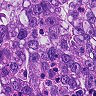
Metastatic tissue present: yes